This continuous-wavelet-transform scalogram was computed from a bearing vibration snapshot. What is the most likely bearing condition (normal, inner_race, outer_race, ball)?
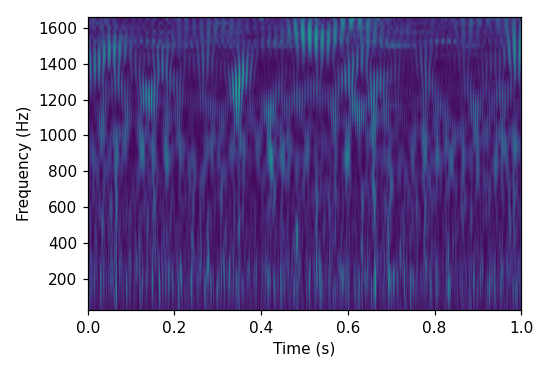
Answer: inner_race